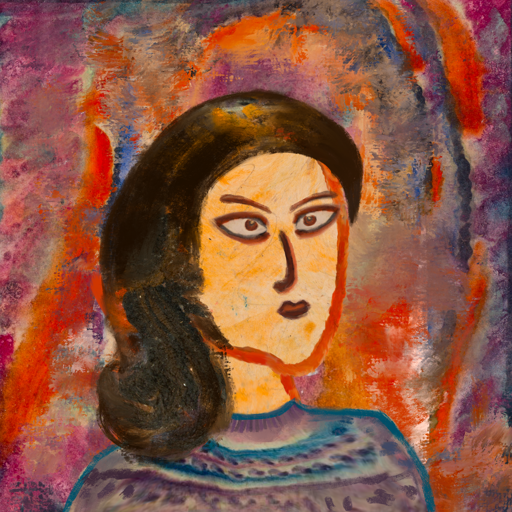
Background: Experience, Head And Neck Side: Experience, Face Side: Roy_Bahadur, Bust: HillGirl, Hair Side: Gypsy_Queen, Head Accessory: Blank, Second Necklace: Blank, Necklace: Blank, Baby: Blank